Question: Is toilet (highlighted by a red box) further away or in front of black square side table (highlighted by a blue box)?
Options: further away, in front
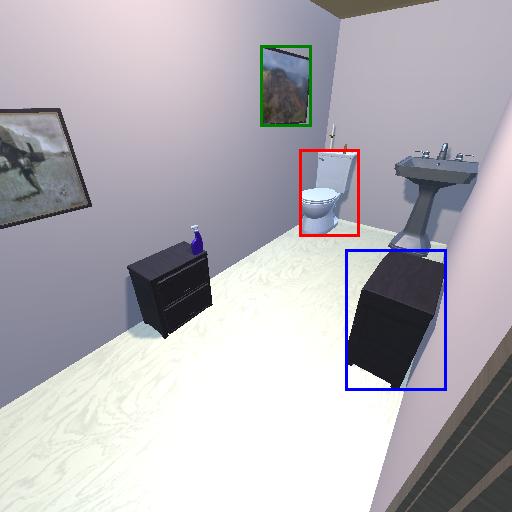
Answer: further away